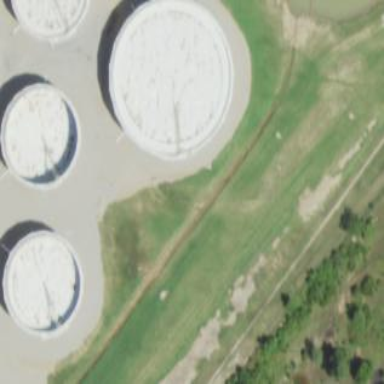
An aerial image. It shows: Storage tank which is man-made and housed in building.